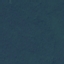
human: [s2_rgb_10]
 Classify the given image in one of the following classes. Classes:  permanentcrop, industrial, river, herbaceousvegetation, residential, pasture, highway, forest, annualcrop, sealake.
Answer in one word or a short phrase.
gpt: Forest